Field crop: maize
Growth stage: 2
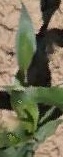
Species: maize